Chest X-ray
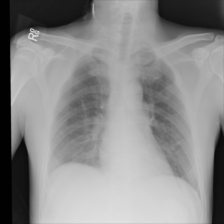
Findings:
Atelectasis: negative
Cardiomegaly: negative
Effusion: negative
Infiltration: negative
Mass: negative
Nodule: negative
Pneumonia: negative
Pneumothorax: negative
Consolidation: negative
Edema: negative
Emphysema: negative
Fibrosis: negative
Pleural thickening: negative
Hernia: negative